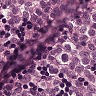
Metastatic tissue present: yes